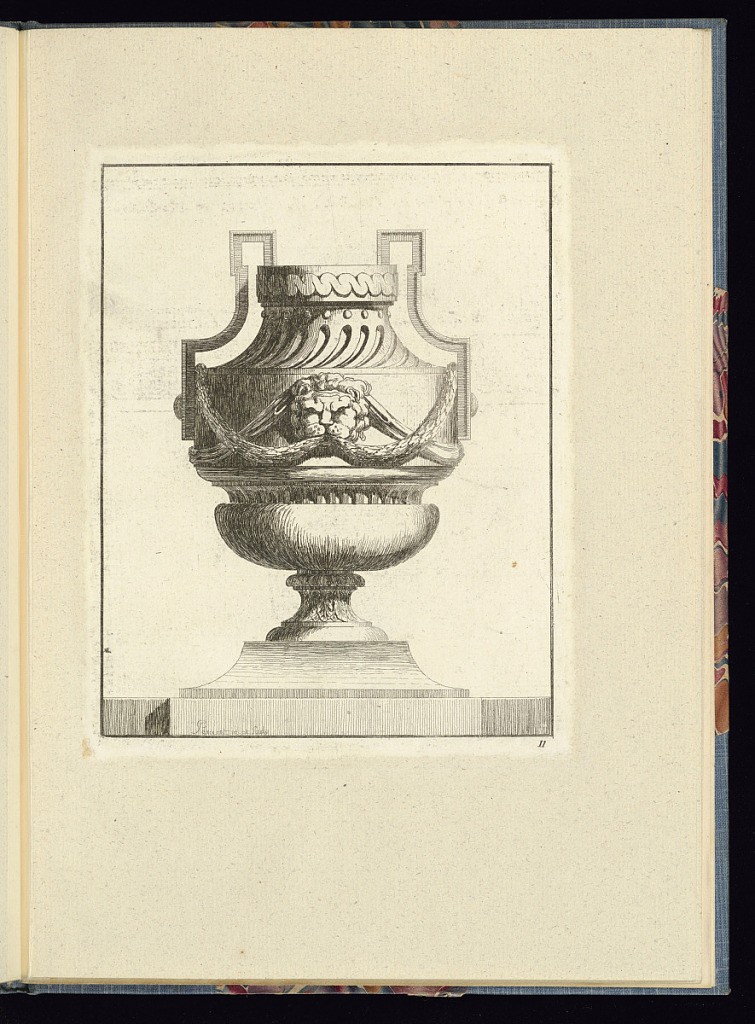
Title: Ornamental Vase Design
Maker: L.N. Percenet, French, born 1736
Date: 1761-1762
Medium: Etching on laid paper
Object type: Print
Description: Vase with two upturned, linear handles. The vase has a wave band at the lip, slanted fluting at its neck, and a lion-head mascaron at the center of the belly. A festoon of bound laurel leaves emerges from the lion's mouth; a drapery overlays the lion head. The foot of the vase is ornamented with acanthus leaves. The vase is elevated on a plinth, on a platform that extends to the edge of the image. The plate is signed and numbered.